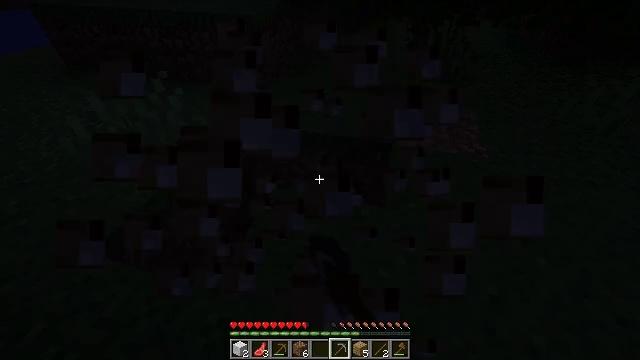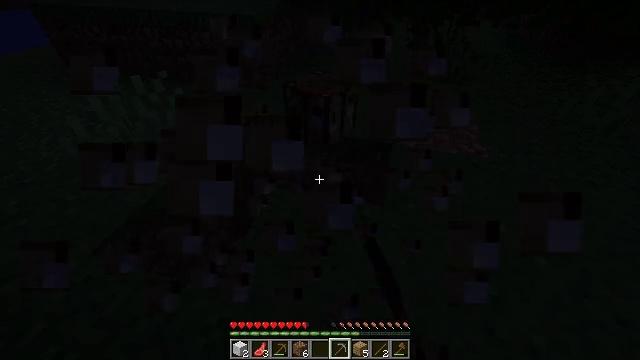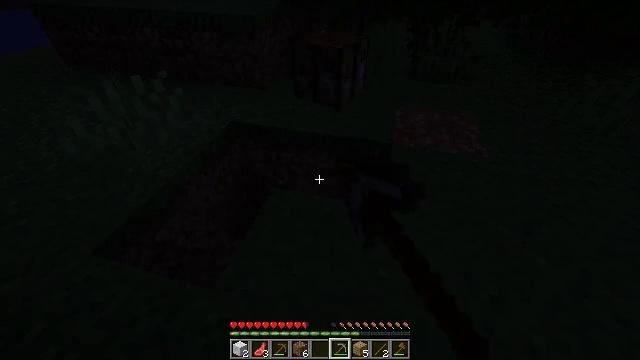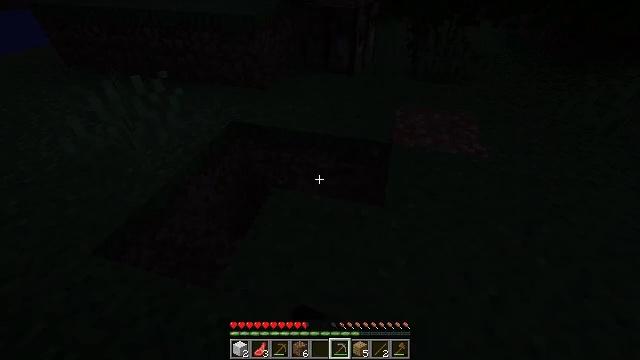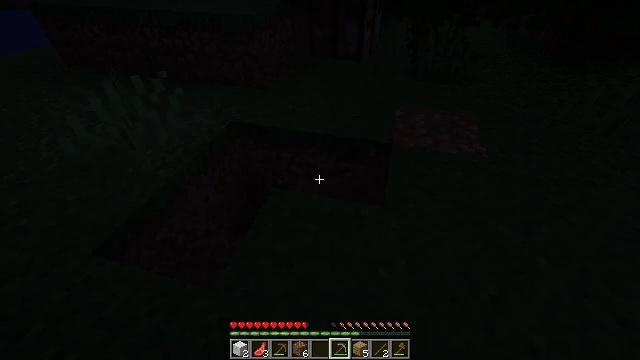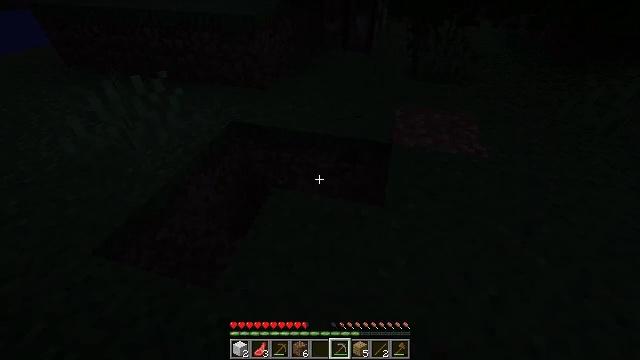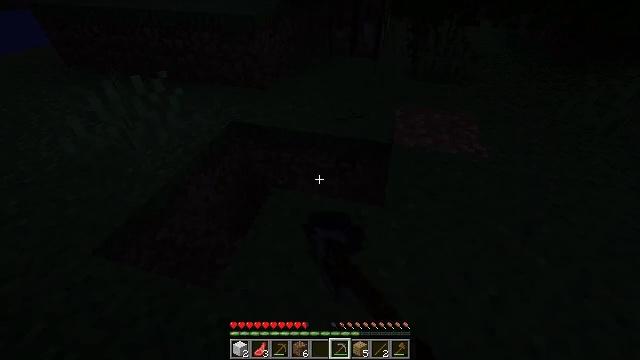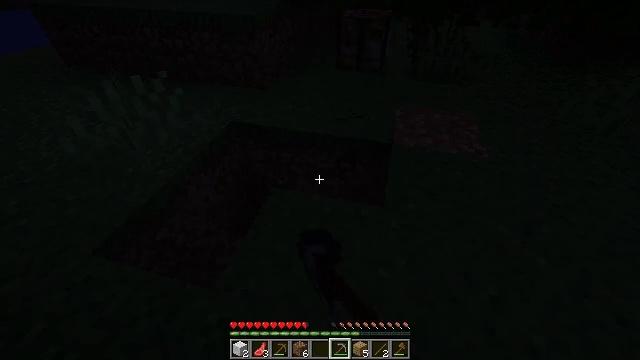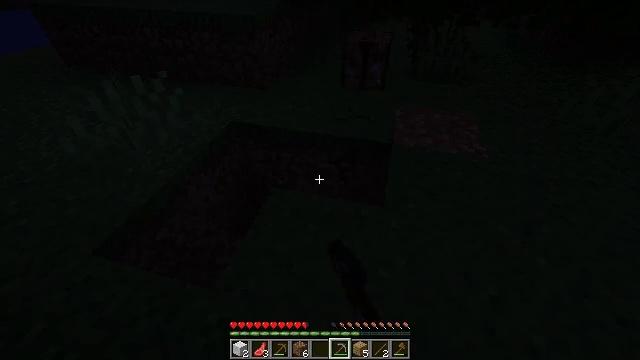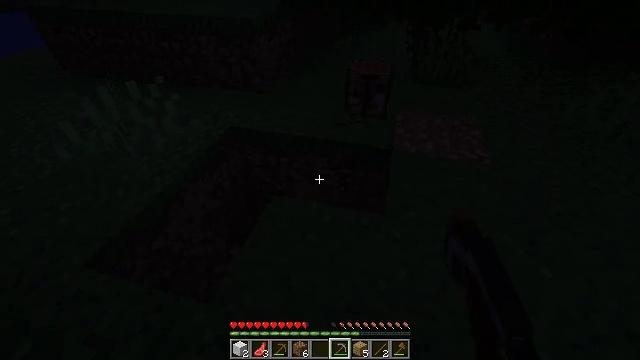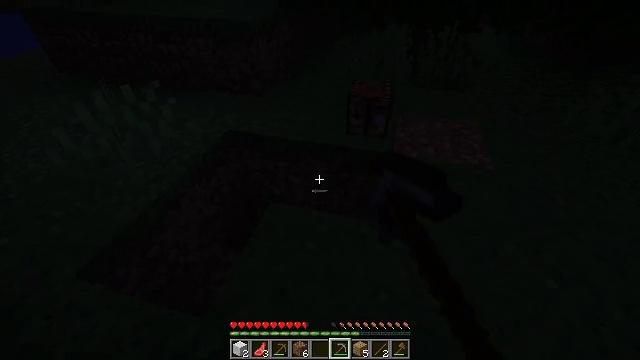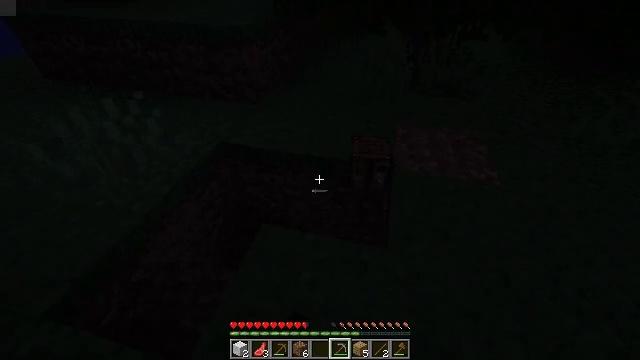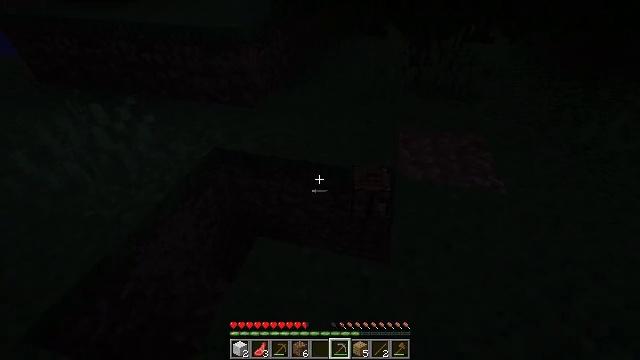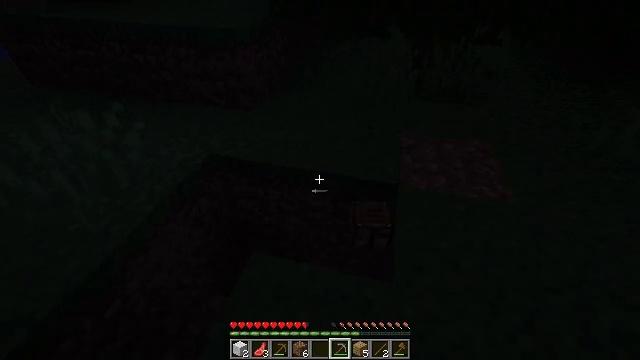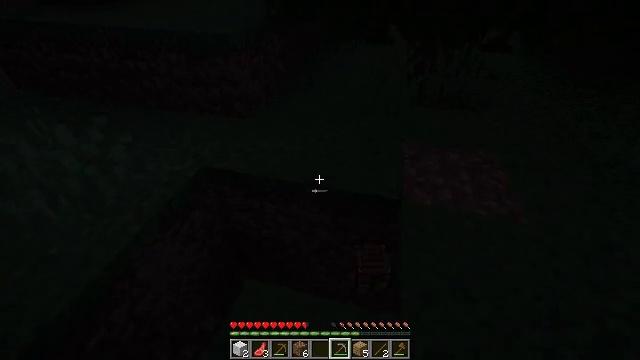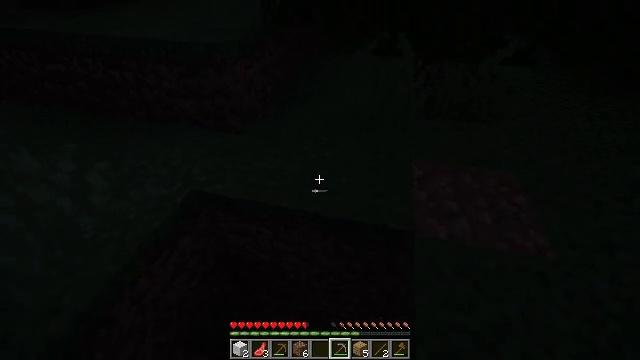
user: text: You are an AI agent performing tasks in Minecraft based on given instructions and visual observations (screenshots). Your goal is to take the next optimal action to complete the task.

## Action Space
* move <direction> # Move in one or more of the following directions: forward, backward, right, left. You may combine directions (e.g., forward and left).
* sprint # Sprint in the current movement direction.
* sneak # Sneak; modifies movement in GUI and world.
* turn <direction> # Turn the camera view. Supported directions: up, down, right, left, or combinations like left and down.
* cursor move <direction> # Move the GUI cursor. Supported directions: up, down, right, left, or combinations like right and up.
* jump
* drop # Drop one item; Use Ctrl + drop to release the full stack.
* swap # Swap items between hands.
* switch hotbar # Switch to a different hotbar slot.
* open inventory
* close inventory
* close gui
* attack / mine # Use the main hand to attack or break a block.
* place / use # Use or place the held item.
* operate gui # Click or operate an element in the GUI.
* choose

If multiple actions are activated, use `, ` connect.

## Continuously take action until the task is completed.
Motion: motion action
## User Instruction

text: Gather grass block for landscaping.
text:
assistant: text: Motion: attack / mine
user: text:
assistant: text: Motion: attack / mine
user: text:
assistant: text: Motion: attack / mine
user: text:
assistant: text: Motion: attack / mine
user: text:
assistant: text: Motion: attack / mine
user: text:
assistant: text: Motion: attack / mine
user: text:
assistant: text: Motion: attack / mine
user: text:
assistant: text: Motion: attack / mine
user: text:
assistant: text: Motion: move forward, attack / mine
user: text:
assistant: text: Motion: move forward
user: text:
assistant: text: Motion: move forward
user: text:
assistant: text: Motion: move forward
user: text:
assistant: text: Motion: move forward
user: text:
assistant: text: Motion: move forward
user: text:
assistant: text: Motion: no_op
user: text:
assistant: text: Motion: no_op
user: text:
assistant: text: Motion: no_op
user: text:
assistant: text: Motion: turn right and down
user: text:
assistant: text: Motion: turn right and down
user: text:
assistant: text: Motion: turn right and down
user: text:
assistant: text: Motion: turn right
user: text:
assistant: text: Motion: move right, turn right and up
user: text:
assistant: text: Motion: move right, turn left and up
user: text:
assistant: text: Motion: move right
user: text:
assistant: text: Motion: move right
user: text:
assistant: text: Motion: move right, turn left
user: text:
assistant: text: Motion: move right, turn right and up
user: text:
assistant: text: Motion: move right, turn right and up
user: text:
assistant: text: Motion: move forward and move right, turn right and up
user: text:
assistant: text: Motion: move forward and move right, turn right and up